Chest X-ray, AP view. Patient: 58 years old, sex M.
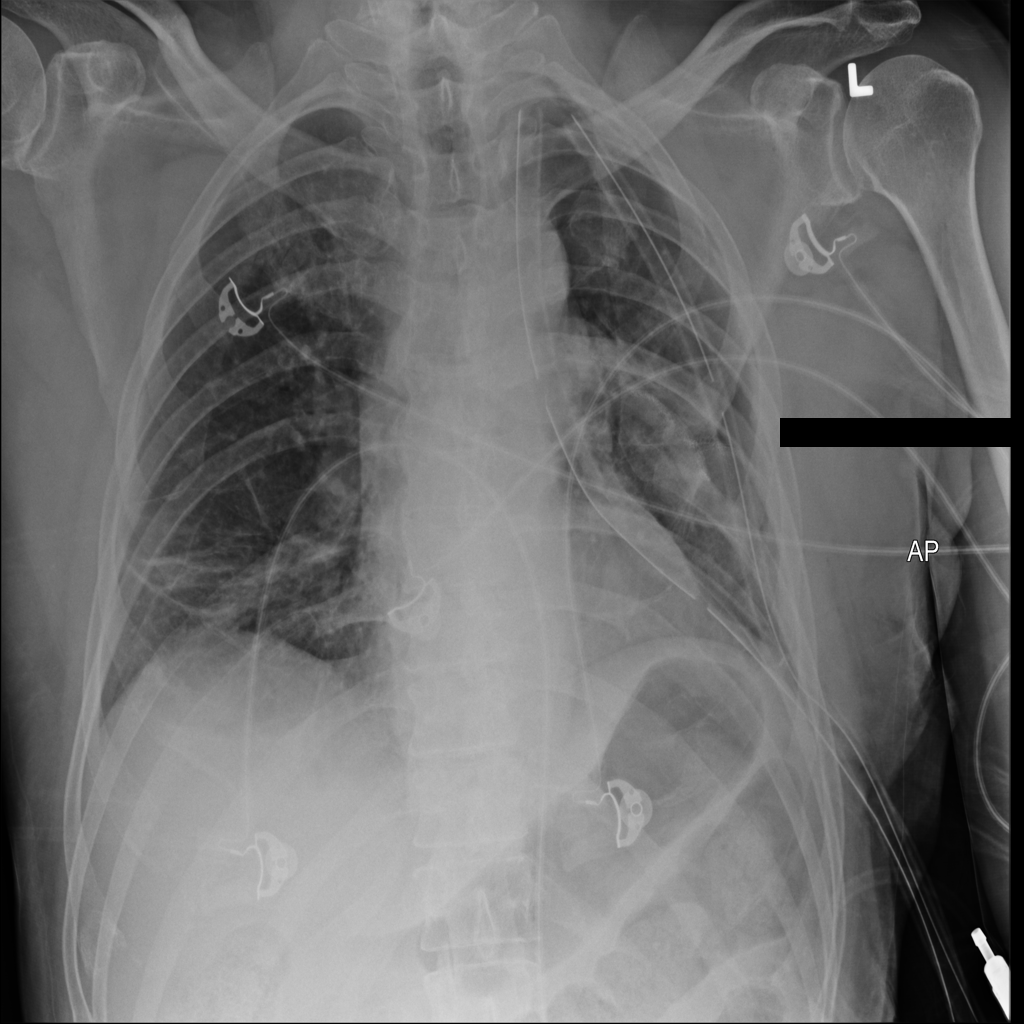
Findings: Pneumothorax